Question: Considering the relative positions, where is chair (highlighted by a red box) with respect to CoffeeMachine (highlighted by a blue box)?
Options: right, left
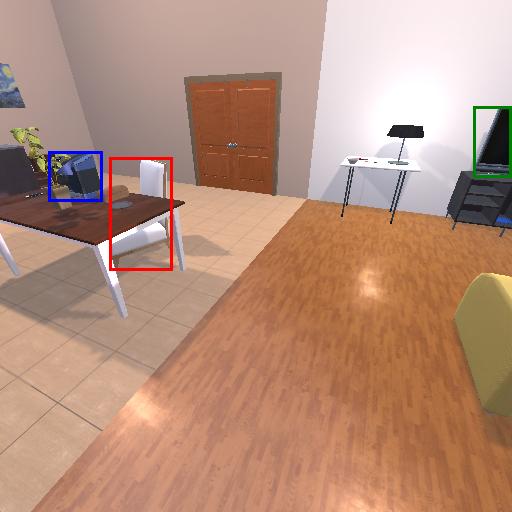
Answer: right